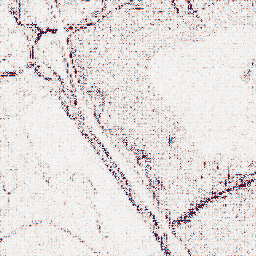
Category: wavelet
Decomposition family: wavelet_dwt
Decomposition parameters: wavelet: db2
level: 1
Upsampling method: sinc_blackman
Upsampling parameters: scale: 4
kernel_size: 8
Upsampling scale: 4